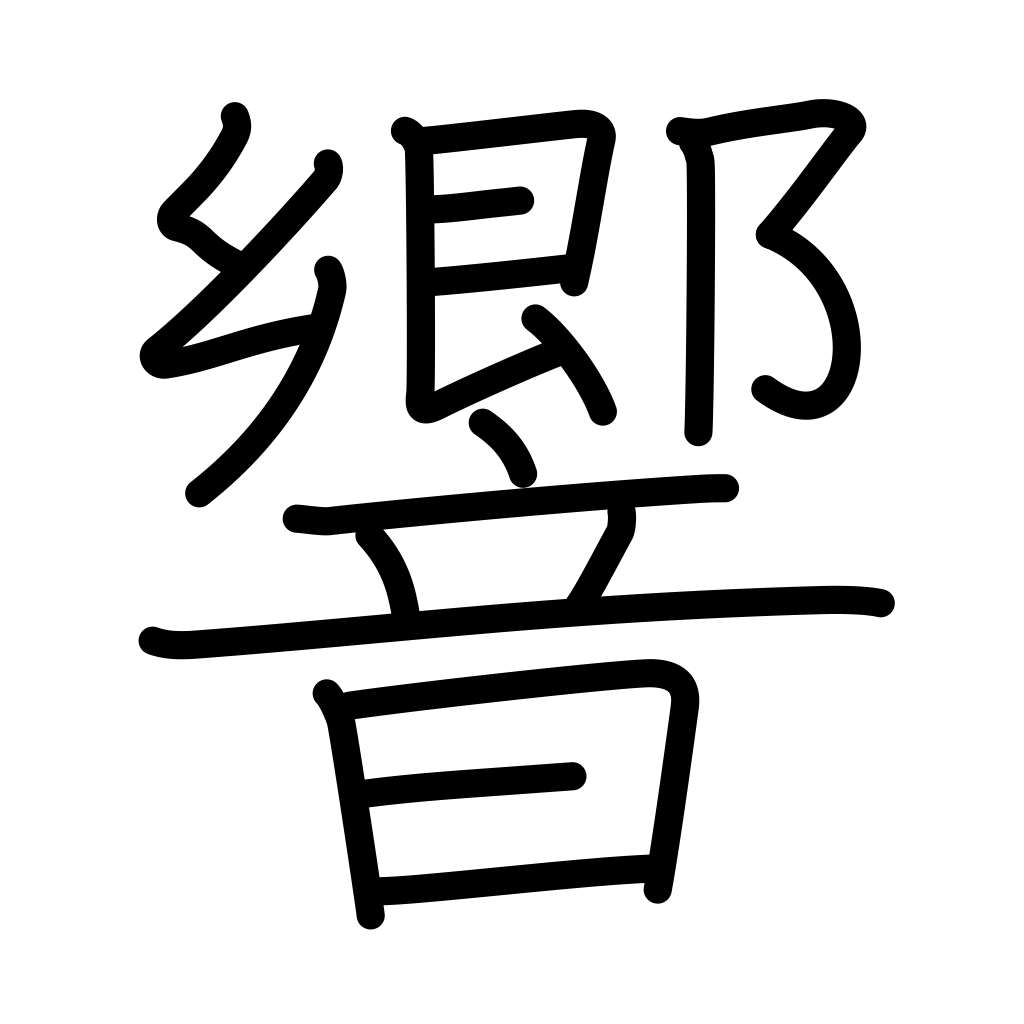
Meaning: echo, sound, resound